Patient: sex M, age 28
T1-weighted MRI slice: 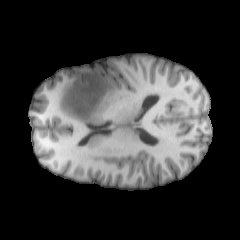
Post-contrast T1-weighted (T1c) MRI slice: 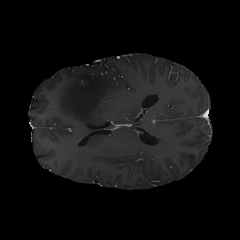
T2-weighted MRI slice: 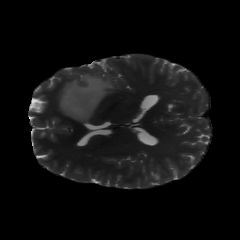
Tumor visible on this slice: yes
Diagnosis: Astrocytoma, IDH-mutant
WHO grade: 2